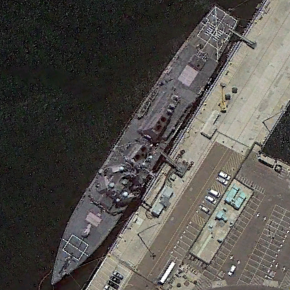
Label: destroyer